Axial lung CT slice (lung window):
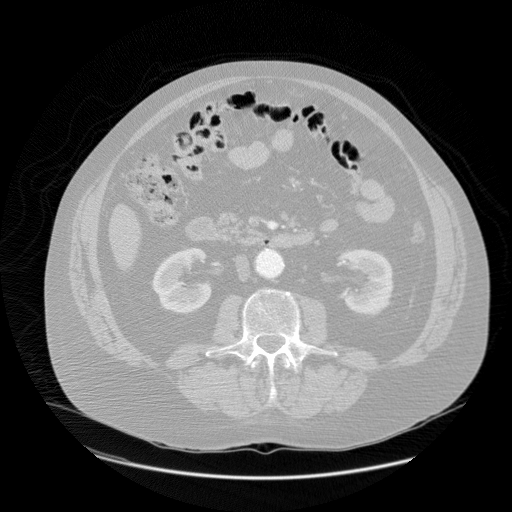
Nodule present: no